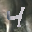
Label: 4